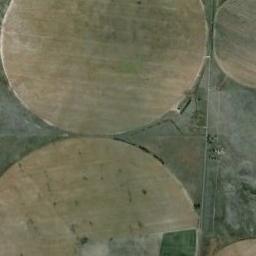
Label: circular_farmland